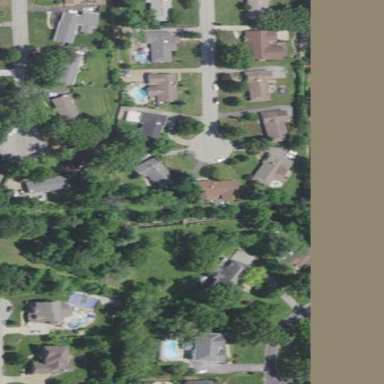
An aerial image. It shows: Single-family residential area.